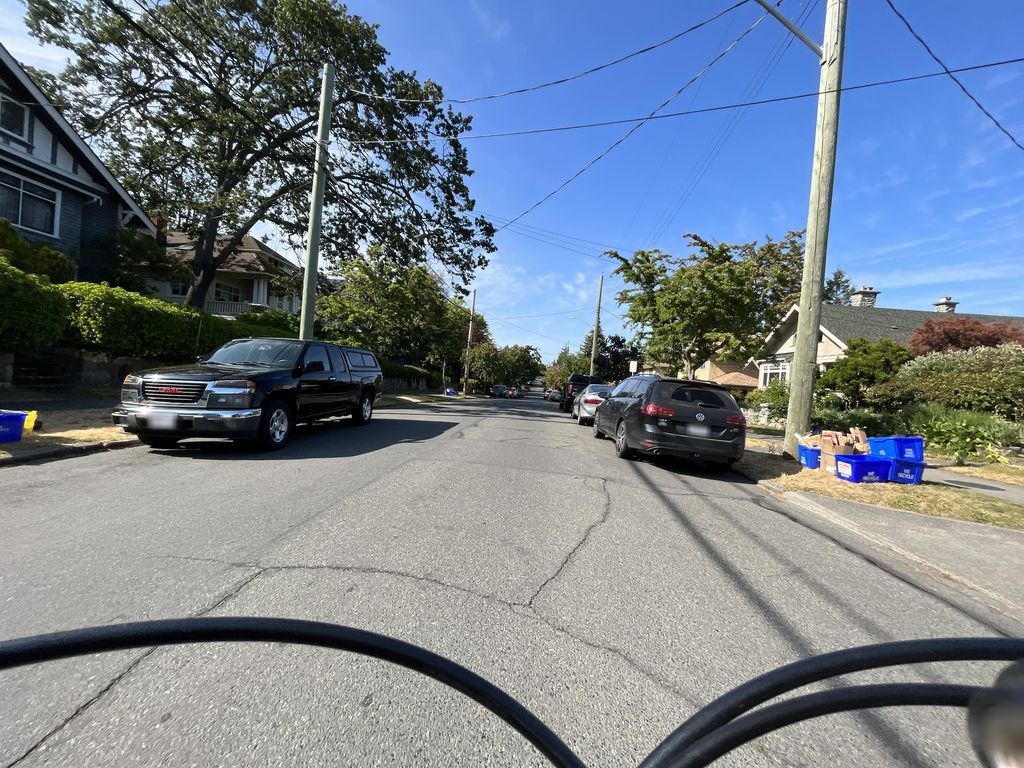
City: victoria